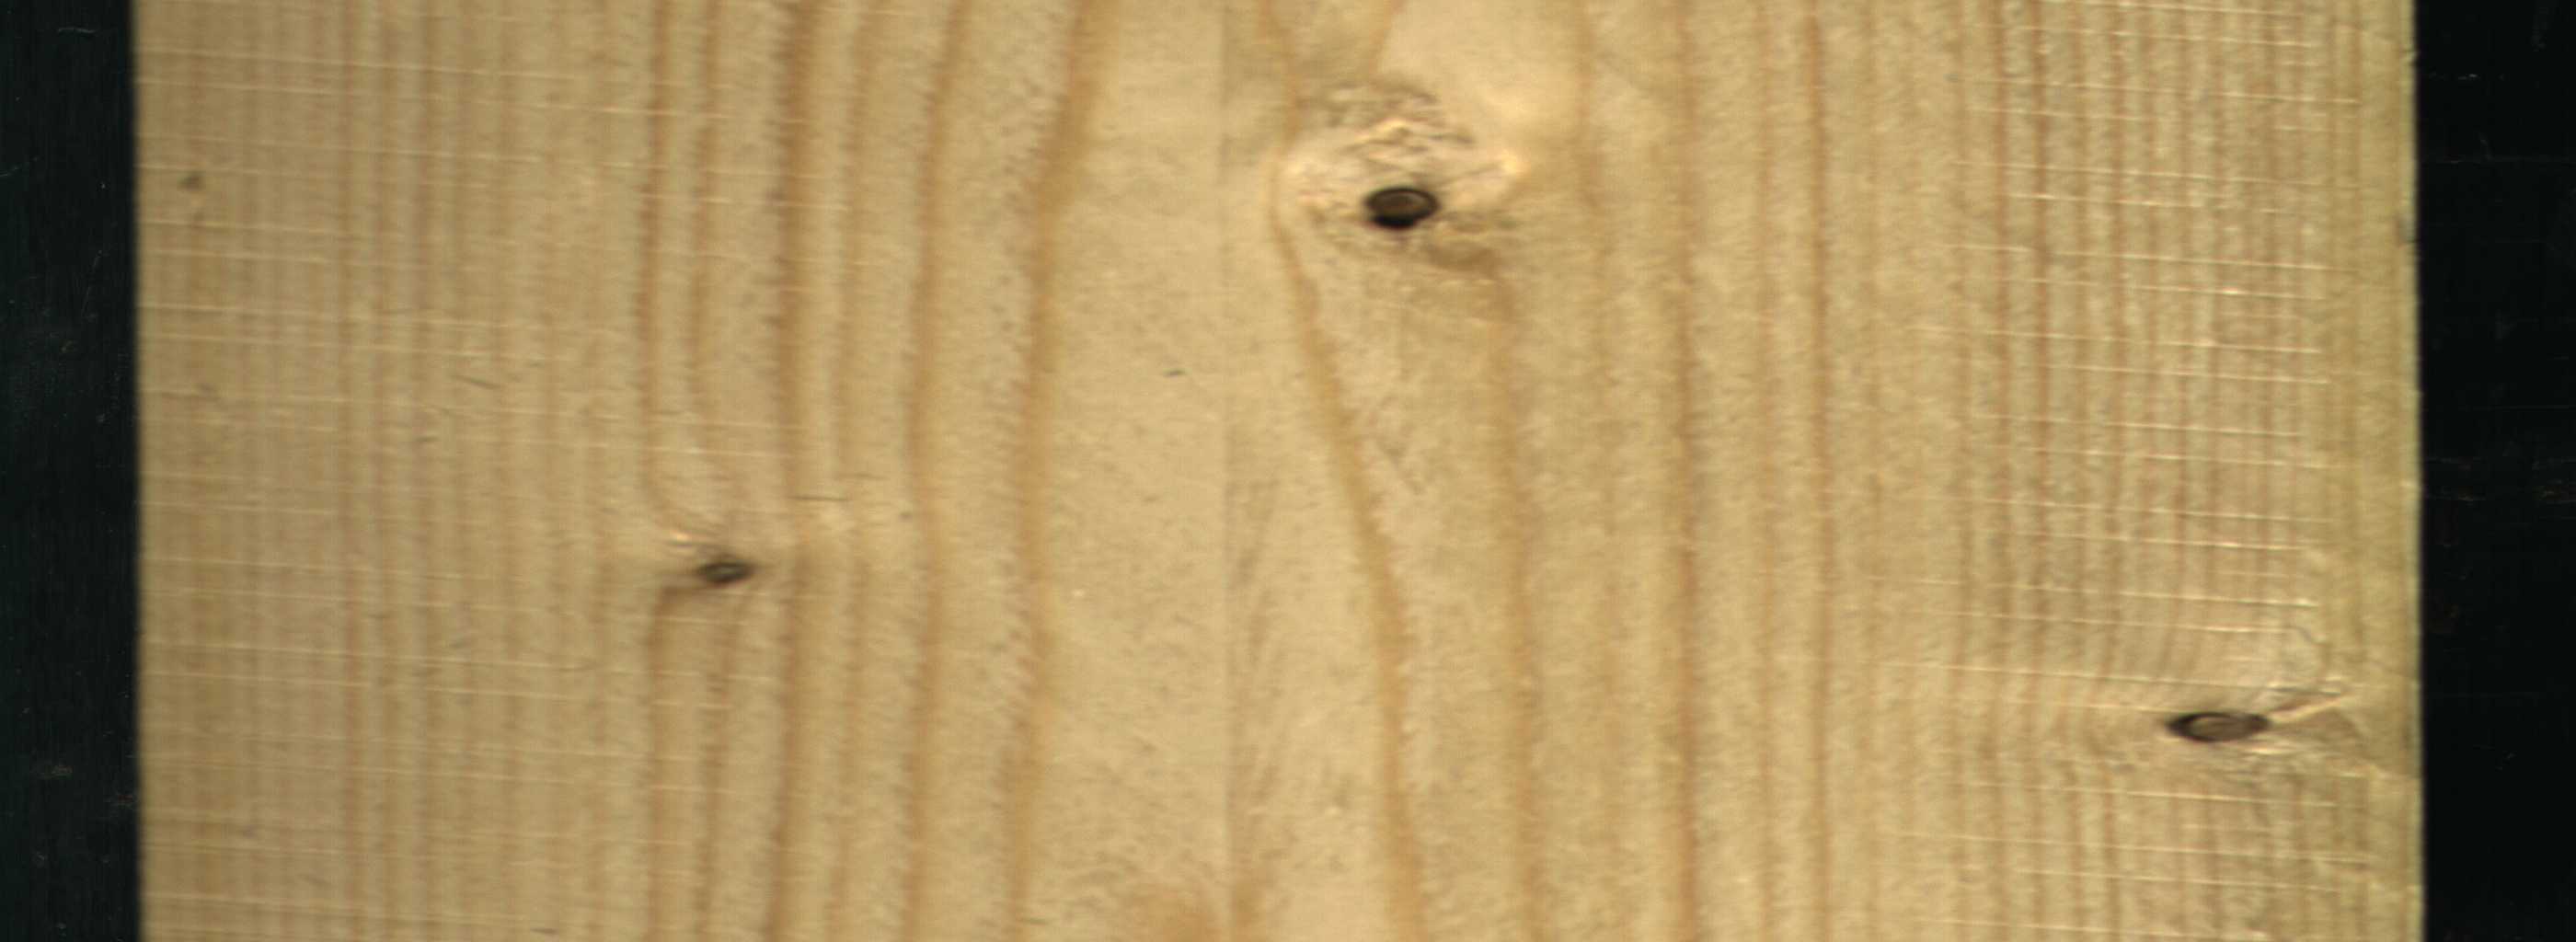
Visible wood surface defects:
Dead_Knot
Dead_Knot
Live_Knot